Question: We're using RavenDB (2261) as the back end for a queue-based video upload system, and we've been asked to provide a 'live' SLA report on various metrics to do with the upload system.
The document format looks like this:
'''
{
"ClipGuid": "<PHONE>-abcd-efef-<PHONE>",
"CustomerId": "ABC123",
"Title": "Shakespeare in Love",
"DurationInSeconds": 82,
"StateChanges": [
{
"OldState": "DoesNotExist",
"NewState": "ReceivedFromUpload",
"ChangedAt": "2013-03-15T15:38:38.7050002Z"
},
{
"OldState": "ReceivedFromUpload",
"NewState": "Validating",
"ChangedAt": "2013-03-15T15:38:38.8453975Z"
},
{
"OldState": "Validating",
"NewState": "AwaitingSubmission",
"ChangedAt": "2013-03-15T15:38:39.9529762Z"
},
{
"OldState": "AwaitingSubmission",
"NewState": "Submitted",
"ChangedAt": "2013-03-15T15:38:43.4785084Z"
},
{
"OldState": "Submitted",
"NewState": "Playable",
"ChangedAt": "2013-03-15T15:41:39.5523223Z"
}
],
}
'''
Within each ClipInfo record, there's a collection of StateChanges that are added each time the clip is passed from one part of the processing chain to another. What we need to to is to reduce these StateChanges to two specific timespans - we need to know how long a clip took to change from DoesNotExist to AwaitingSubmission, and how long it took from DoesNotExist to Playable. We then need to group these durations by date/time, so we can draw a simple SLA report that looks like this:

The necessary predicates can be expressed as LINQ statements but when I try specifying this sort of complex logic within a Raven query I just seem to get back empty results (or lots of DateTime.MinValue results)
I realise document databases like Raven aren't ideal for reporting - and we're happy to explore replication into SQL or some other sort of caching mechanism - but at the moment I just can't see any way of extracting the data other than doing multiple queries to retrieve the entire contents of the store and then performing the calculations in .NET.
Any recommendations?
Thanks,
Dylan
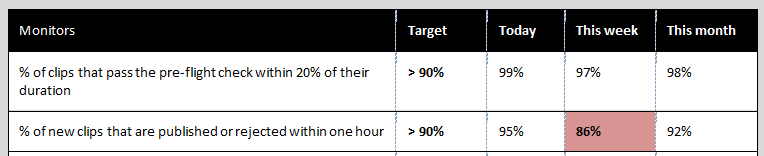
Answer: I have made some assumptions which you may need to adjust for:
- - -
You will need a separate map/reduce index per date bracket that you are grouping on - Daily, Weekly, Monthly.
They are almost identical, except for how the starting date is defined. If you want to get creative, you might be able to come up with a way to make these into a generic index definition - but they will end up being three separate indexes in RavenDB.
'''
// This is the resulting class that all of these indexes will return
public class ClipStats
{
public int CountClips { get; set; }
public int NumPassedWithinTwentyPct { get; set; }
public int NumPlayableWithinOneHour { get; set; }
public DateTime Starting { get; set; }
}
public class ClipStats_ByDay : AbstractIndexCreationTask<ClipInfo, ClipStats>
{
public ClipStats_ByDay()
{
Map = clips => from clip in clips
let state1 = clip.StateChanges.FirstOrDefault(x => x.OldState == "DoesNotExist")
let state2 = clip.StateChanges.FirstOrDefault(x => x.NewState == "AwaitingSubmission")
let state3 = clip.StateChanges.FirstOrDefault(x => x.NewState == "Playable")
let time1 = state2.ChangedAt - state1.ChangedAt
let time2 = state3.ChangedAt - state1.ChangedAt
select new
{
CountClips = 1,
NumPassedWithinTwentyPct = time1.TotalSeconds < clip.DurationInSeconds * 0.2 ? 1 : 0,
NumPlayableWithinOneHour = time2.TotalHours < 1 ? 1 : 0,
Starting = state1.ChangedAt.Date
};
Reduce = results => from result in results
group result by result.Starting
into g
select new
{
CountClips = g.Sum(x => x.CountClips),
NumPassedWithinTwentyPct = g.Sum(x => x.NumPassedWithinTwentyPct),
NumPlayableWithinOneHour = g.Sum(x => x.NumPlayableWithinOneHour),
Starting = g.Key
};
}
}
public class ClipStats_ByWeek : AbstractIndexCreationTask<ClipInfo, ClipStats>
{
public ClipStats_ByWeek()
{
Map = clips => from clip in clips
let state1 = clip.StateChanges.FirstOrDefault(x => x.OldState == "DoesNotExist")
let state2 = clip.StateChanges.FirstOrDefault(x => x.NewState == "AwaitingSubmission")
let state3 = clip.StateChanges.FirstOrDefault(x => x.NewState == "Playable")
let time1 = state2.ChangedAt - state1.ChangedAt
let time2 = state3.ChangedAt - state1.ChangedAt
select new
{
CountClips = 1,
NumPassedWithinTwentyPct = time1.TotalSeconds < clip.DurationInSeconds * 0.2 ? 1 : 0,
NumPlayableWithinOneHour = time2.TotalHours < 1 ? 1 : 0,
Starting = state1.ChangedAt.Date.AddDays(0 - (int) state1.ChangedAt.Date.DayOfWeek)
};
Reduce = results => from result in results
group result by result.Starting
into g
select new
{
CountClips = g.Sum(x => x.CountClips),
NumPassedWithinTwentyPct = g.Sum(x => x.NumPassedWithinTwentyPct),
NumPlayableWithinOneHour = g.Sum(x => x.NumPlayableWithinOneHour),
Starting = g.Key
};
}
}
public class ClipStats_ByMonth : AbstractIndexCreationTask<ClipInfo, ClipStats>
{
public ClipStats_ByMonth()
{
Map = clips => from clip in clips
let state1 = clip.StateChanges.FirstOrDefault(x => x.OldState == "DoesNotExist")
let state2 = clip.StateChanges.FirstOrDefault(x => x.NewState == "AwaitingSubmission")
let state3 = clip.StateChanges.FirstOrDefault(x => x.NewState == "Playable")
let time1 = state2.ChangedAt - state1.ChangedAt
let time2 = state3.ChangedAt - state1.ChangedAt
select new
{
CountClips = 1,
NumPassedWithinTwentyPct = time1.TotalSeconds < clip.DurationInSeconds * 0.2 ? 1 : 0,
NumPlayableWithinOneHour = time2.TotalHours < 1 ? 1 : 0,
Starting = state1.ChangedAt.Date.AddDays(1 - state1.ChangedAt.Date.Day)
};
Reduce = results => from result in results
group result by result.Starting
into g
select new
{
CountClips = g.Sum(x => x.CountClips),
NumPassedWithinTwentyPct = g.Sum(x => x.NumPassedWithinTwentyPct),
NumPlayableWithinOneHour = g.Sum(x => x.NumPlayableWithinOneHour),
Starting = g.Key
};
}
}
'''
Then when you want to query...
'''
var now = DateTime.UtcNow;
var today = now.Date;
var dailyStats = session.Query<ClipStats, ClipStats_ByDay>()
.FirstOrDefault(x => x.Starting == today);
var startOfWeek = today.AddDays(0 - (int) today.DayOfWeek);
var weeklyStats = session.Query<ClipStats, ClipStats_ByWeek>()
.FirstOrDefault(x => x.Starting == startOfWeek);
var startOfMonth = today.AddDays(1 - today.Day);
var monthlyStats = session.Query<ClipStats, ClipStats_ByMonth>()
.FirstOrDefault(x => x.Starting == startOfMonth);
'''
In the results, you will have . So if you want percent averages for your SLA, simply divide the statistic by the count, which is also returned.